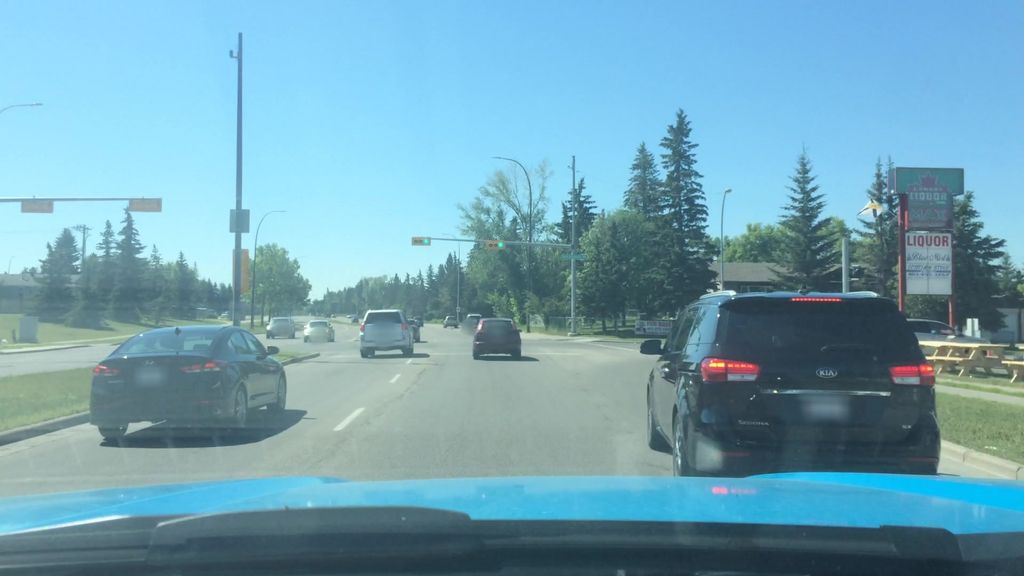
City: calgary